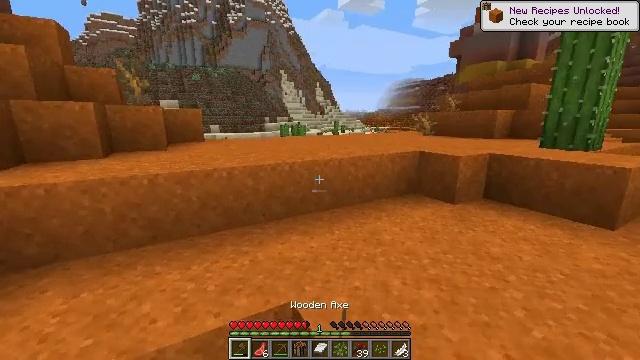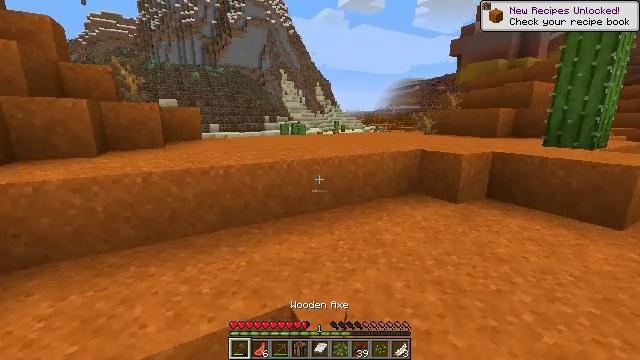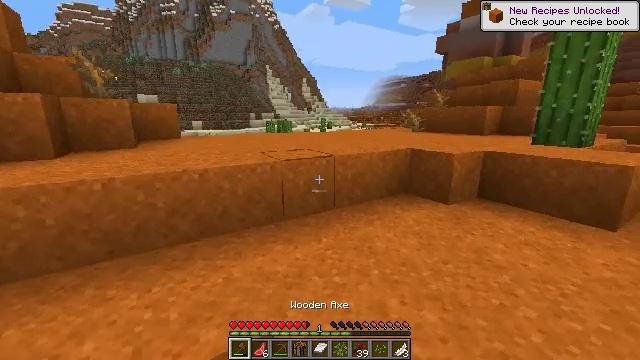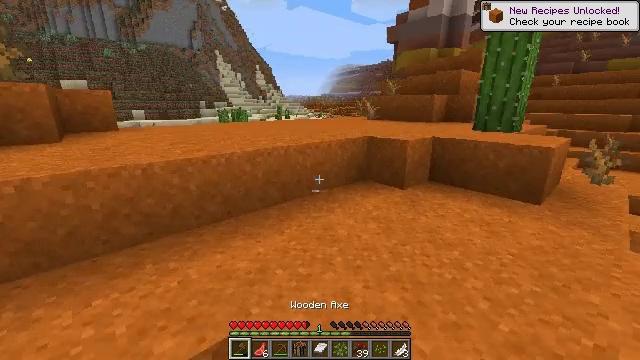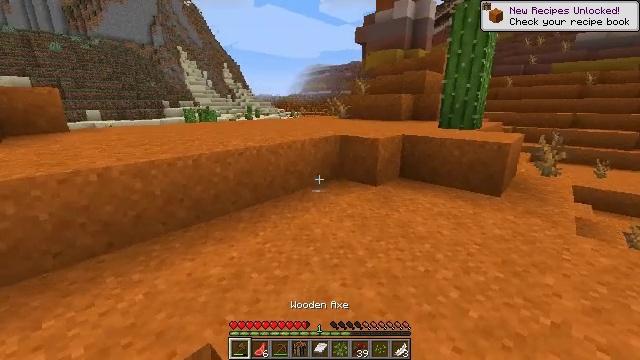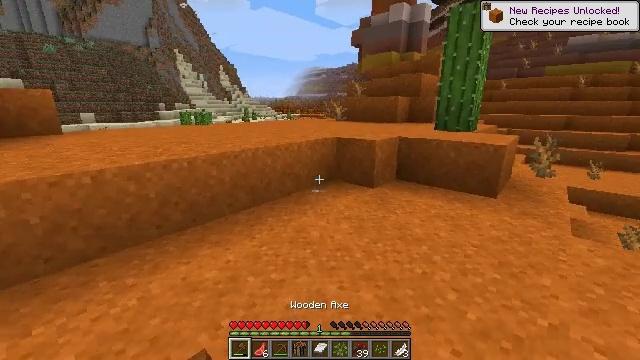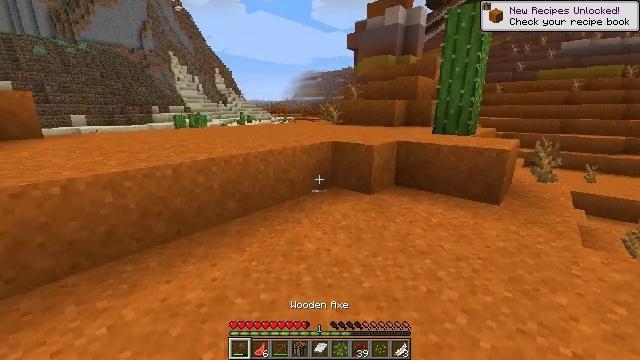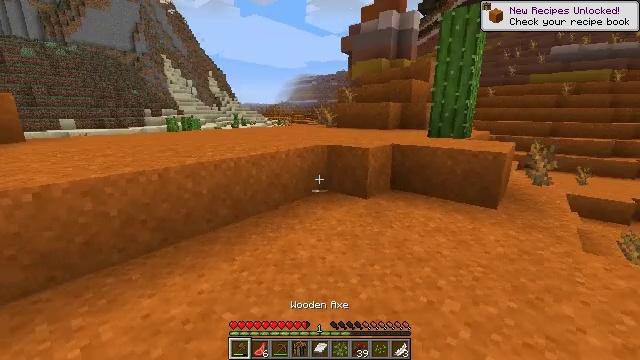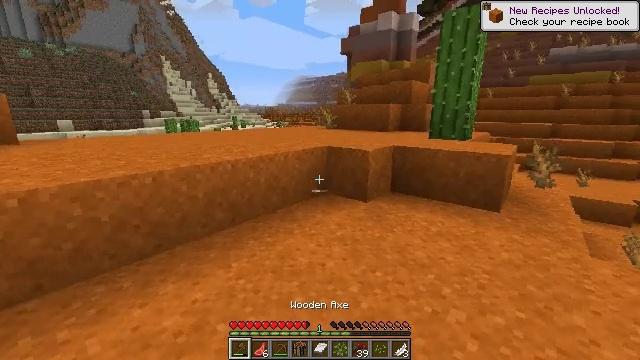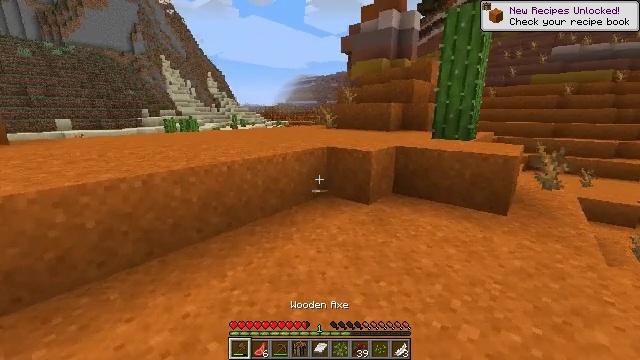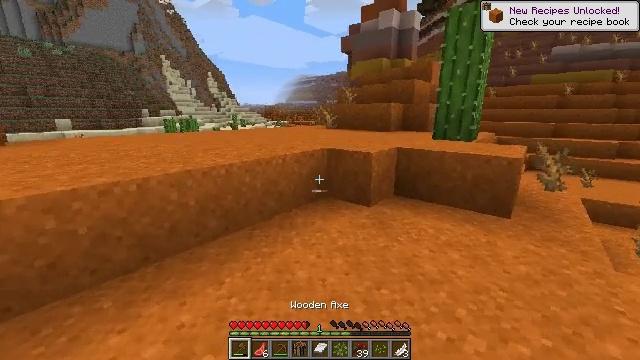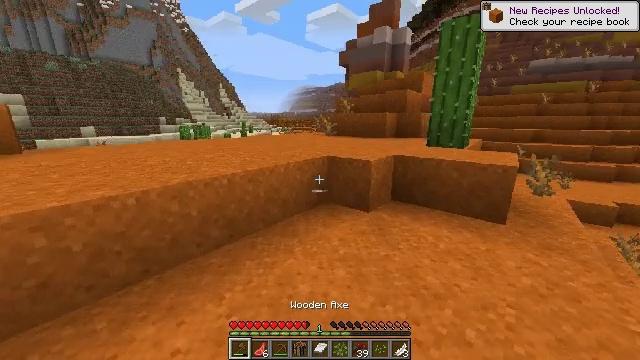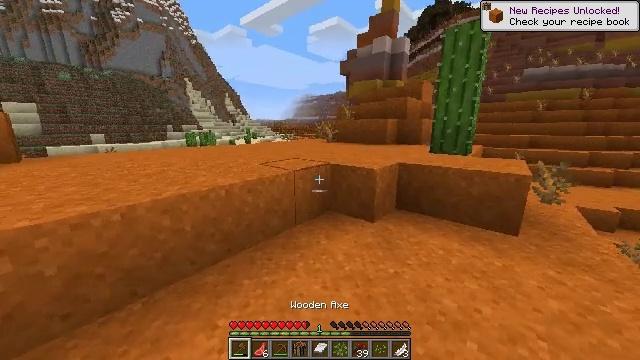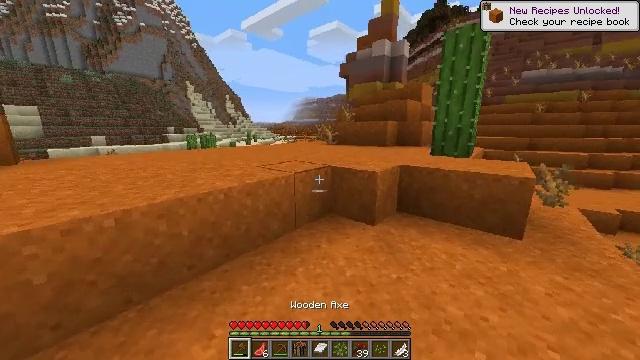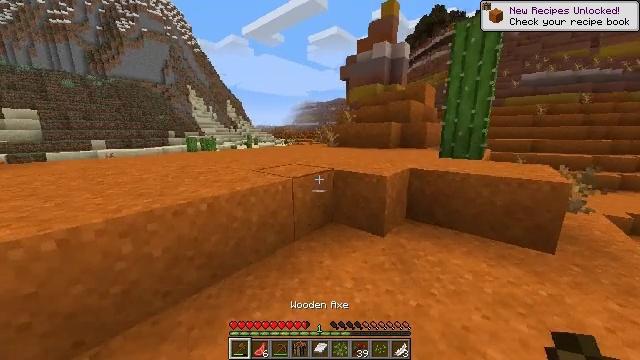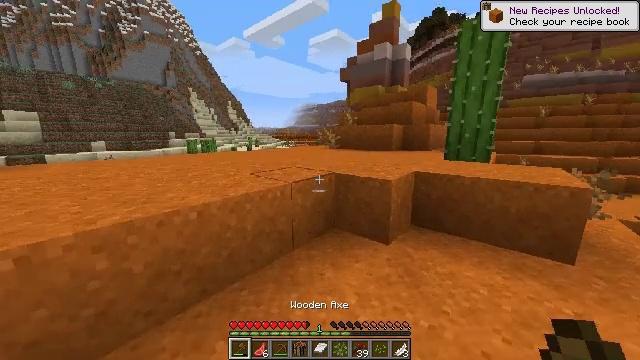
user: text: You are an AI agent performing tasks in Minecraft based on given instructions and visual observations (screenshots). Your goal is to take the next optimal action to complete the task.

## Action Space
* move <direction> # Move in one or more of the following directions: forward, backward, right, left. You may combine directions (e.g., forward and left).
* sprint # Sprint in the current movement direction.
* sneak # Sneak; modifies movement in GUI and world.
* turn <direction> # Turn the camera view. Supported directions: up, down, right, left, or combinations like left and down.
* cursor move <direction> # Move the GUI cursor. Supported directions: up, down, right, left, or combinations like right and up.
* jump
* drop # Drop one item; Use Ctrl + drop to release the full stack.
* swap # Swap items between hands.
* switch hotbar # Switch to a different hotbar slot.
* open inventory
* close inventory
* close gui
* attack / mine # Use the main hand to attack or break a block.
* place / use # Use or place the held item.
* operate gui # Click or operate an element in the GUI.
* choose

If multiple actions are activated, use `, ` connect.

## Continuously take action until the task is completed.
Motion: motion action
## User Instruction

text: Mine yellow terracotta.
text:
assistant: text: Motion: move forward
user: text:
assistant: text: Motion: turn right
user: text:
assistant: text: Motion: turn right and down
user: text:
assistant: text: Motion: turn right
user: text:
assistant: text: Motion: move forward
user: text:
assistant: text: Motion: move forward
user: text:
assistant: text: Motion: move forward, turn right
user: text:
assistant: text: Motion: no_op
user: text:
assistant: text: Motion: move forward
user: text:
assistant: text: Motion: move forward
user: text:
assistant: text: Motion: move forward
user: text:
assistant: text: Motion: move forward, turn up
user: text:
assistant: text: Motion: move forward
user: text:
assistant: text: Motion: move forward
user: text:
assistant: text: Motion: move forward
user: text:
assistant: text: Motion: move forward, turn up
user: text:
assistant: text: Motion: move forward
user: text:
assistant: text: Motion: move forward, turn up
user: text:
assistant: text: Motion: move forward
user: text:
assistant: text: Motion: move forward
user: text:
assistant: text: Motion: move forward
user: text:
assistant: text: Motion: move forward
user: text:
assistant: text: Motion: move forward, jump
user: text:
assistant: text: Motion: move forward, turn right, jump
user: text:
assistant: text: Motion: move forward, turn right, jump
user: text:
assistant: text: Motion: move forward, turn right, jump
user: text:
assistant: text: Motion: move forward, turn right, jump
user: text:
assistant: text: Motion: move forward
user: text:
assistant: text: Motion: move forward
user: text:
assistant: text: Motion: move forward